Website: crate-barrel
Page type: billing-address
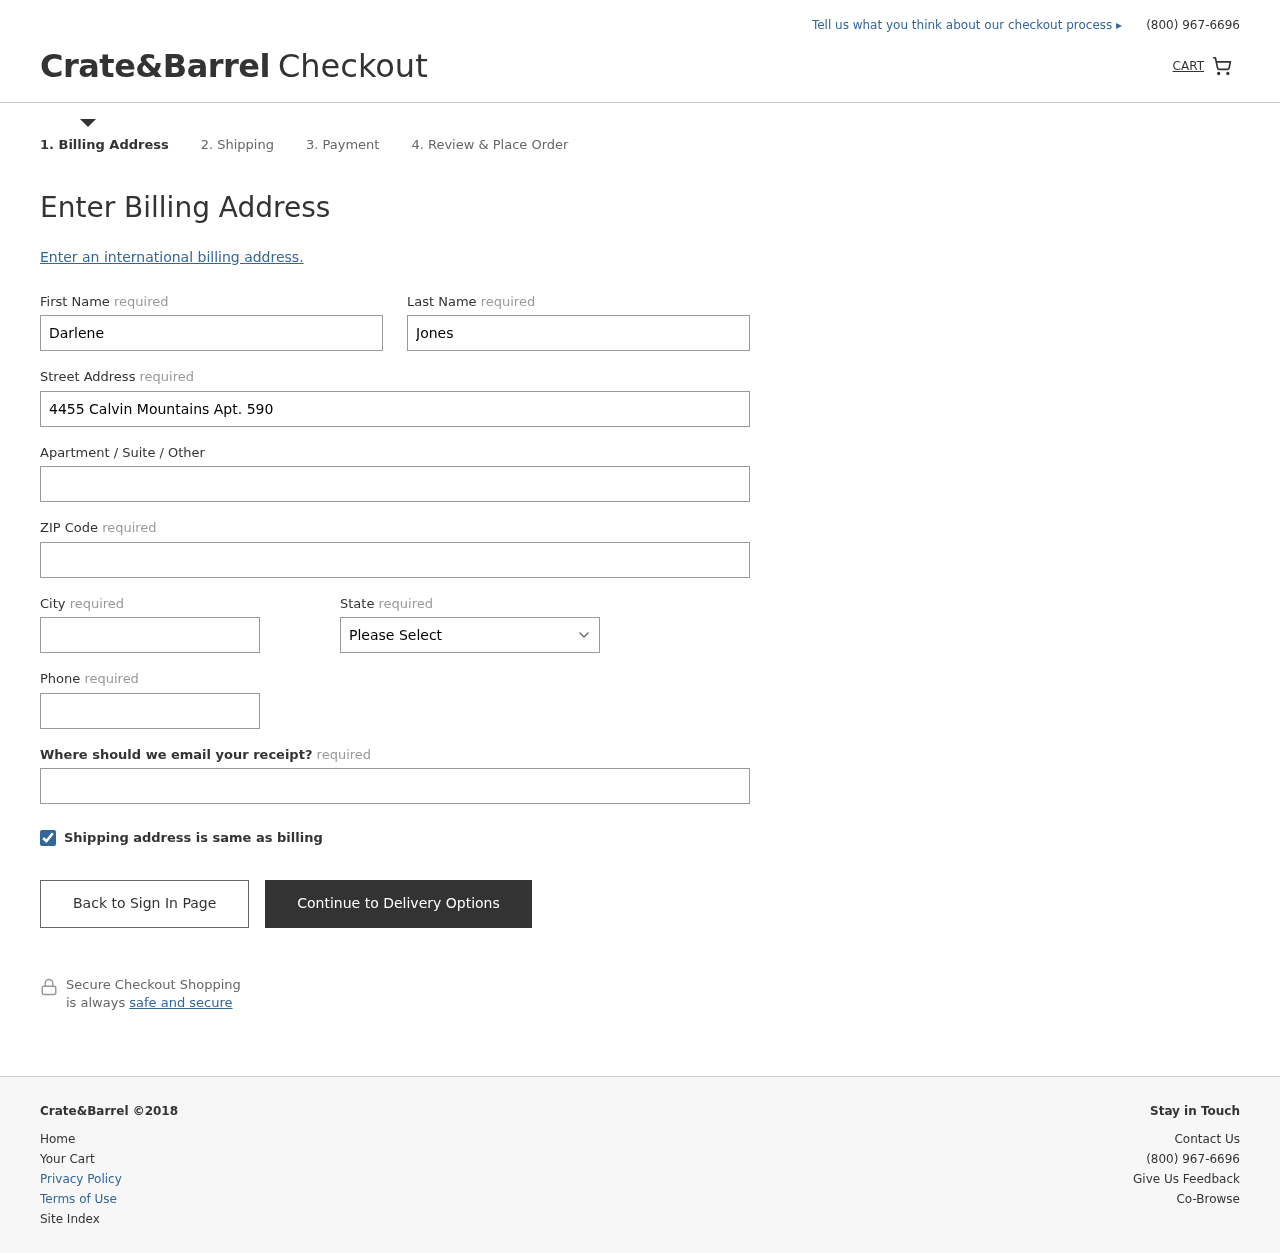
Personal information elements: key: PII_STATE
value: Oklahoma
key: PII_FIRSTNAME
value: Darlene
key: PII_LASTNAME
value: Jones
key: PII_STREET
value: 4455 Calvin Mountains Apt. 590
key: PII_POSTCODE
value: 18112
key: PII_CITY
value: East Diana
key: PII_PHONE
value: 7119379508
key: PII_EMAIL
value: darlene_jones@hotmail.com